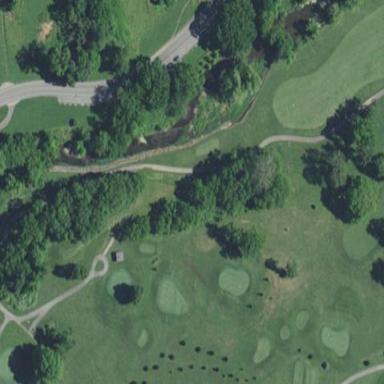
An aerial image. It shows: Water hazard on golf course. The hazard is natural water feature.